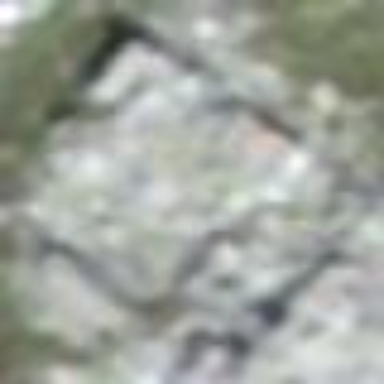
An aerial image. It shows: Historic building in ruins.